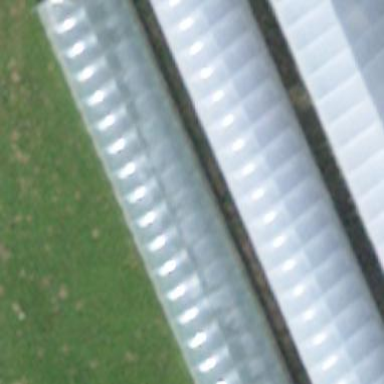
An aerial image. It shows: Greenhouse.